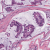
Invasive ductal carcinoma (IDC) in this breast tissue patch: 1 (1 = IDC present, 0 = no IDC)